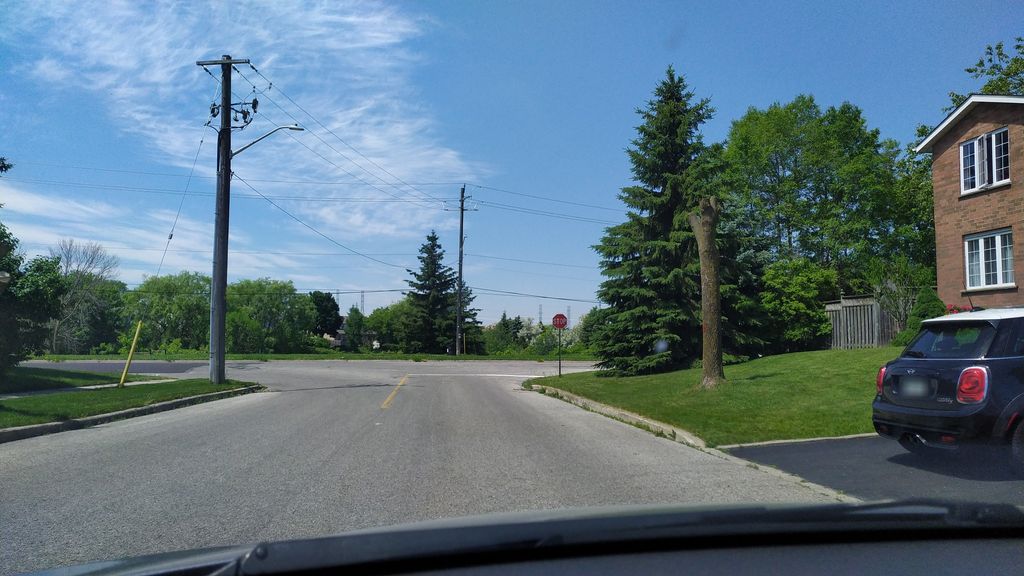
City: kitchener-waterloo